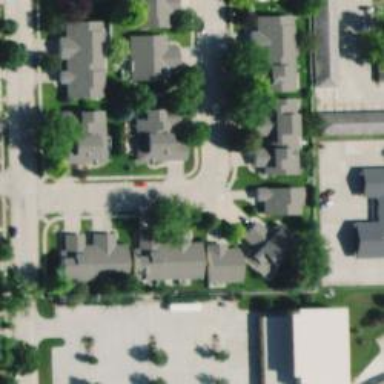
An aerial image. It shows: Living street.